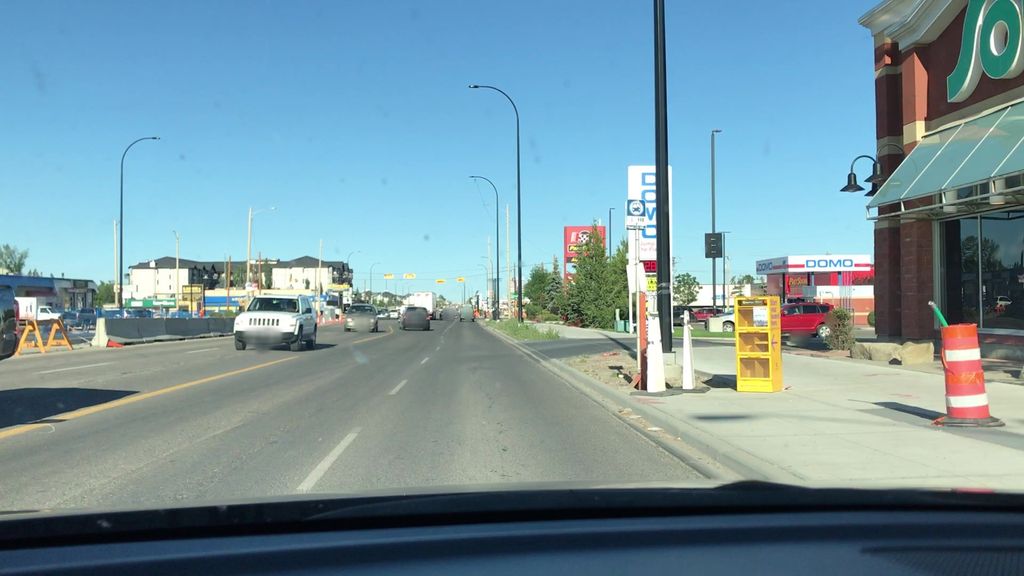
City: calgary